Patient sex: F
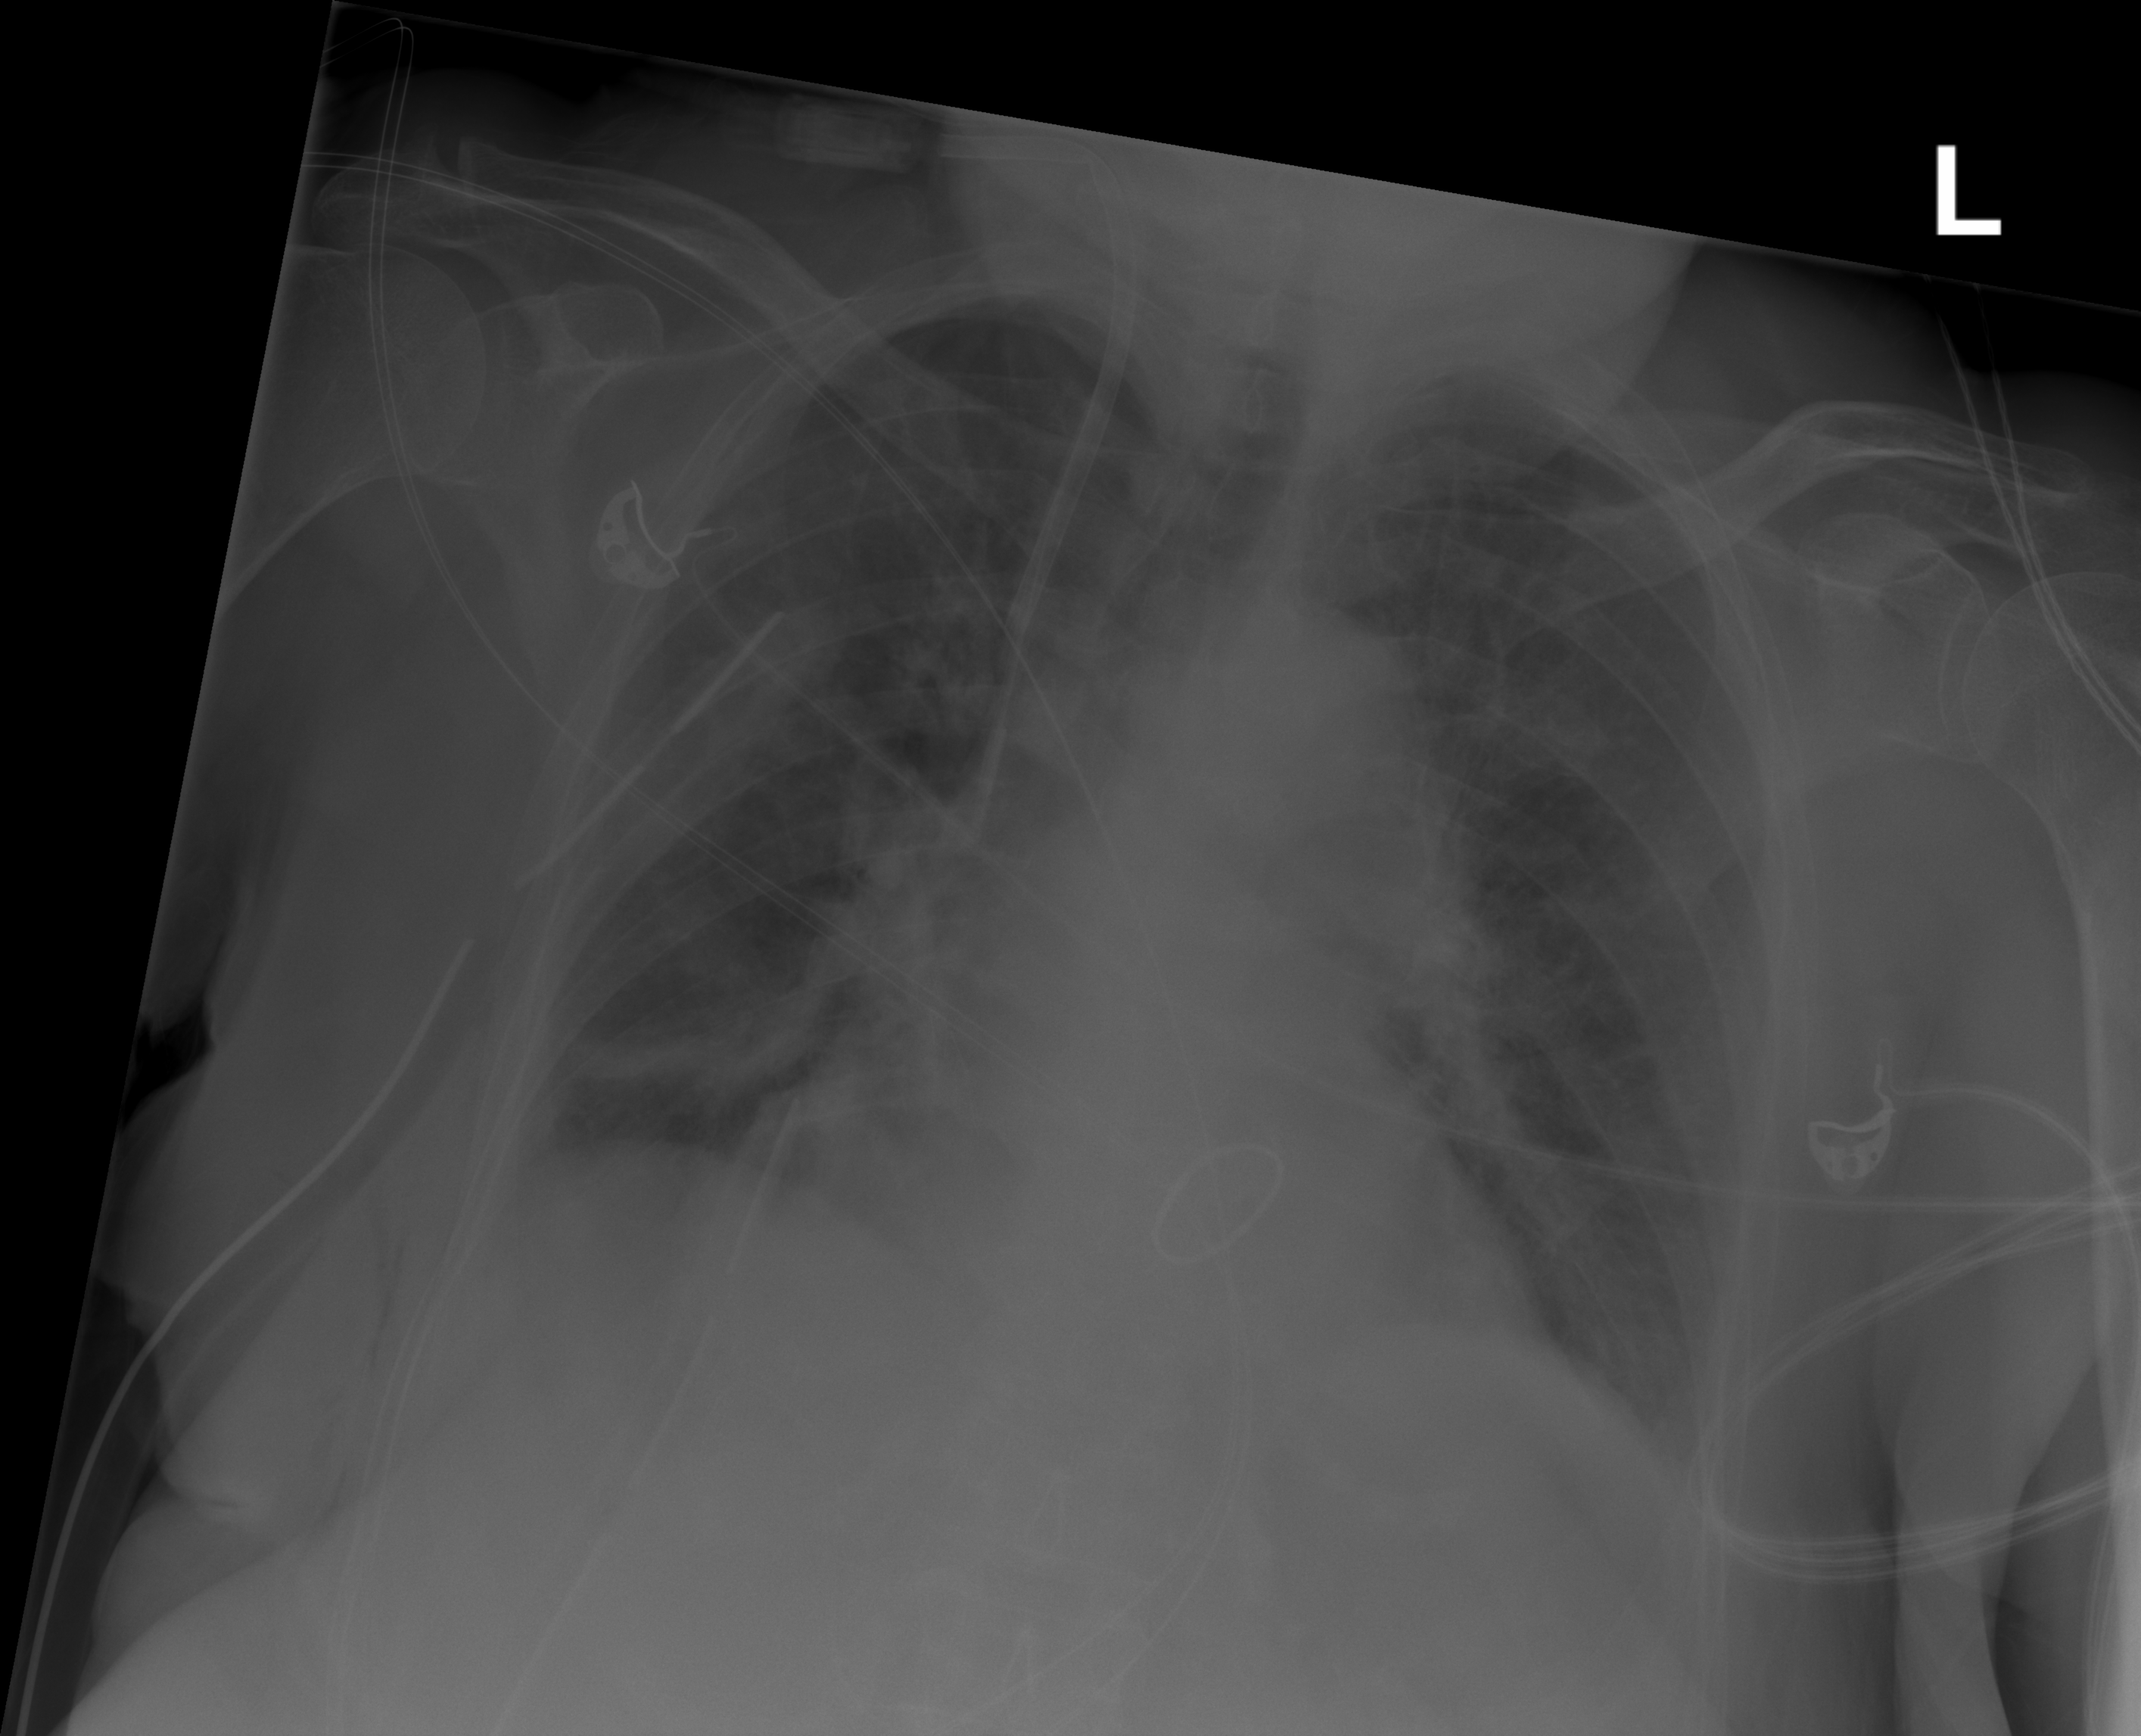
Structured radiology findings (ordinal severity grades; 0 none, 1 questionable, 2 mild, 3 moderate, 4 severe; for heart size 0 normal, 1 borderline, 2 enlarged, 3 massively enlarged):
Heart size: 1
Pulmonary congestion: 2
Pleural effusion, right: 0
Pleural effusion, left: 0
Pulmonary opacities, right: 0
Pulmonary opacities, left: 0
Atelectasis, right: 2
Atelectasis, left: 0